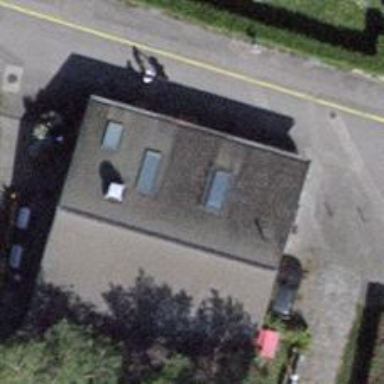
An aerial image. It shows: Restaurant.